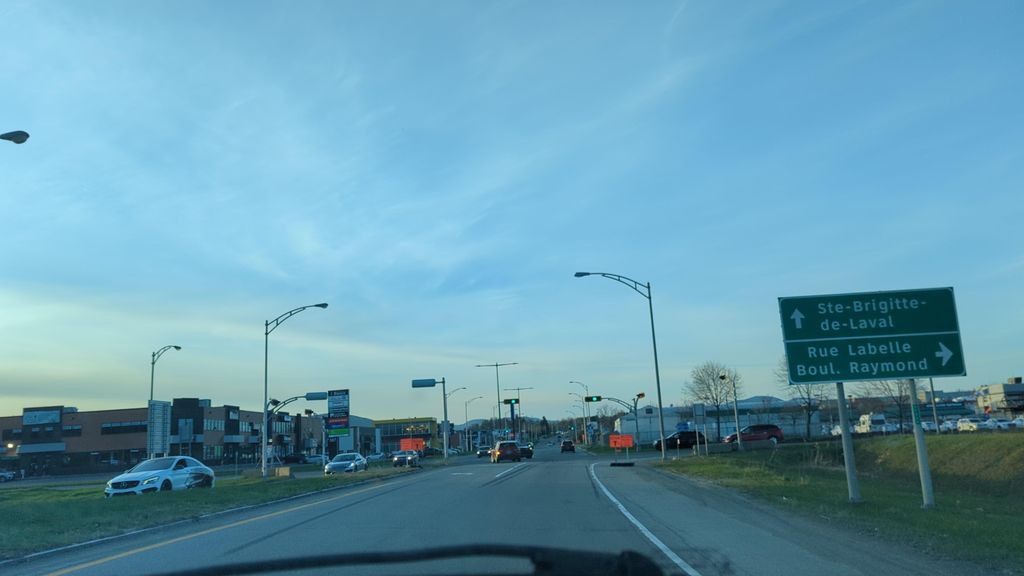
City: quebec_city